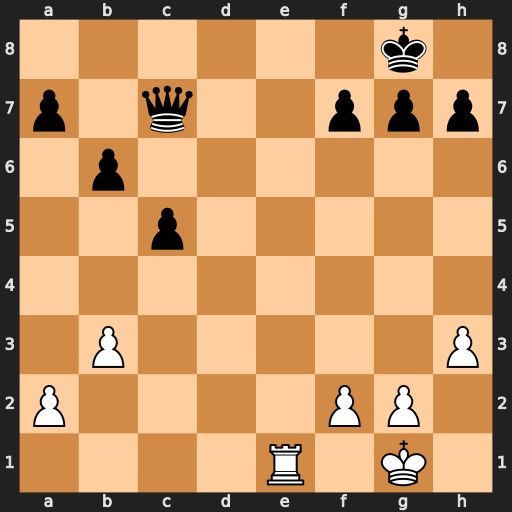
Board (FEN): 6k1/p1q2ppp/1p6/2p5/8/1P5P/P4PP1/4R1K1
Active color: w
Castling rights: -
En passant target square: -
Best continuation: Re8#